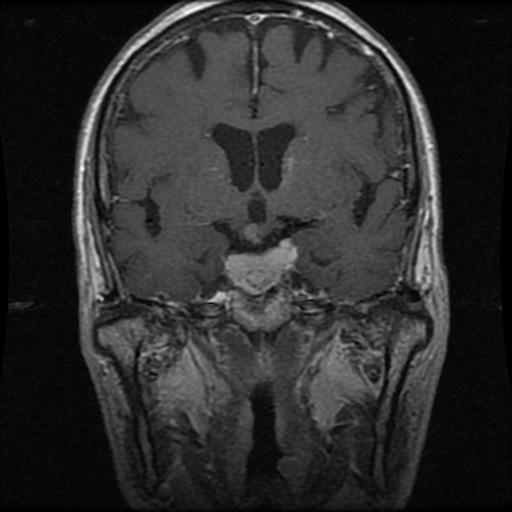
Label: pituitary